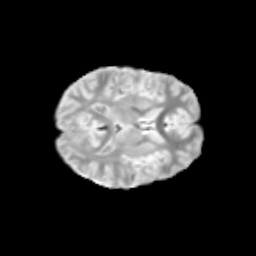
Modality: T2w
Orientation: axial
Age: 12
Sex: male
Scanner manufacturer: siemens
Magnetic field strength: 3 T
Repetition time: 3.8 s
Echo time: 0.07 s